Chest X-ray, PA view. Patient: 64 years old, sex M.
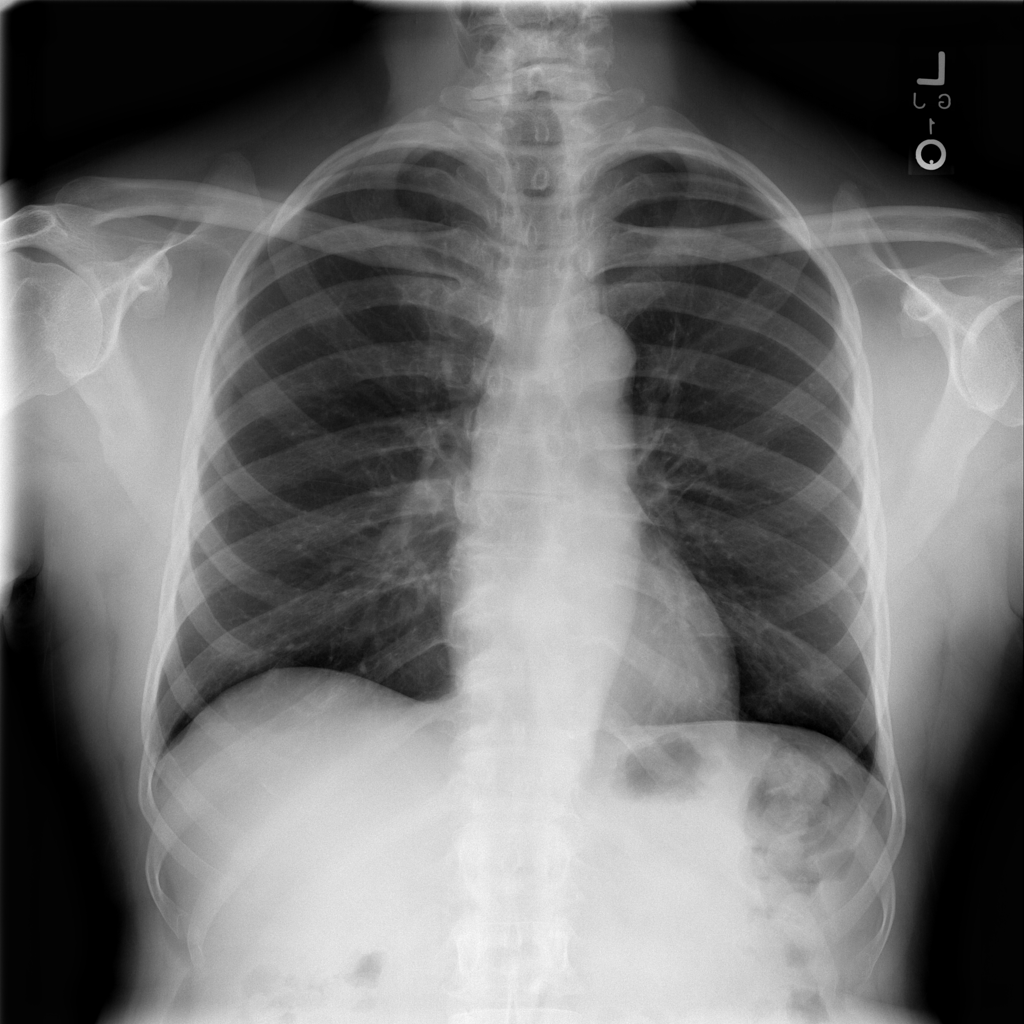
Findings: Infiltration